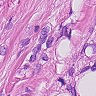
Metastatic tissue present: yes